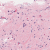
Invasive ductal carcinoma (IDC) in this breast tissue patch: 0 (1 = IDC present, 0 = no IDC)